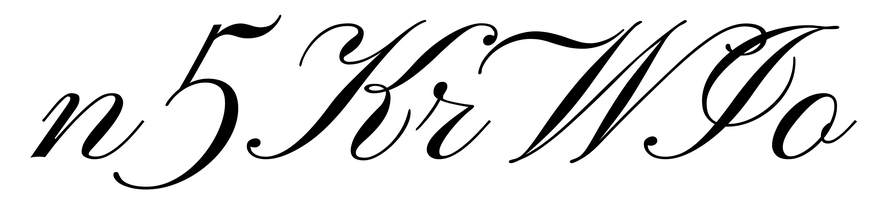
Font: PinyonScript-Regular